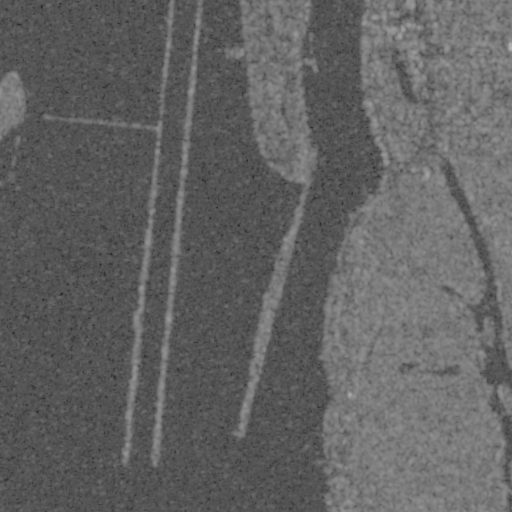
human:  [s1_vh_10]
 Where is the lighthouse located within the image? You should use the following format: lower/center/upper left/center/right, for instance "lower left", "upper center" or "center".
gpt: The lighthouse is located in the center of the image.
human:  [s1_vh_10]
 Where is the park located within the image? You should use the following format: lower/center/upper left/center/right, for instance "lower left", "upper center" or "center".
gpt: The park is located in the upper right of the image.
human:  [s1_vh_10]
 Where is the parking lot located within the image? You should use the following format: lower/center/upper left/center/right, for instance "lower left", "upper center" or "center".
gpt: The parking lot is located in the upper right of the image.
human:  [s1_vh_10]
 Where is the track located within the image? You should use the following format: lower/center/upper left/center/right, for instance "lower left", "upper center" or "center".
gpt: The track is located in the upper center of the image.
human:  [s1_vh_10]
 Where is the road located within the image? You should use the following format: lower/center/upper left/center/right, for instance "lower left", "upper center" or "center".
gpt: There is no road in the image.

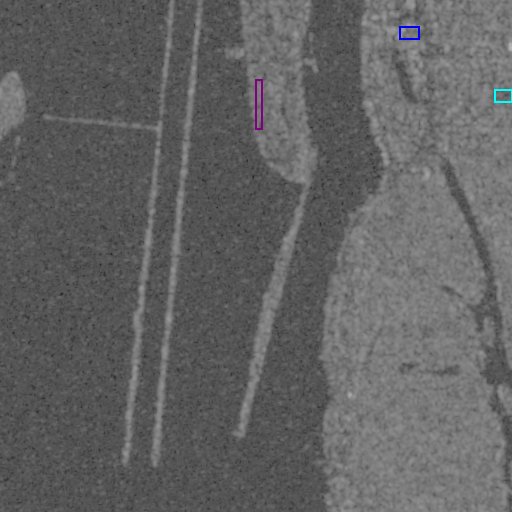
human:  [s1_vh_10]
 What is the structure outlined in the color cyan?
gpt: The structure outlined in cyan is a park.
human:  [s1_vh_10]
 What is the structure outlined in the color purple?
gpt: The structure outlined in purple is a track.
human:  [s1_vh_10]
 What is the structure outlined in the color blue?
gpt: The structure outlined in blue is a building.
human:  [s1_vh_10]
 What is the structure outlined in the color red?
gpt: There is no red outline.